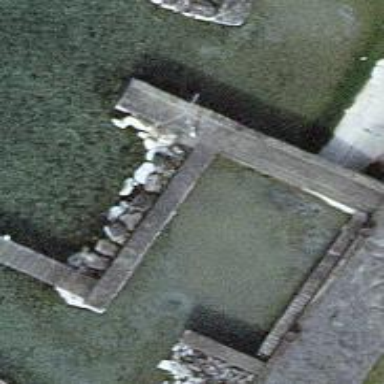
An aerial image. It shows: Breakwater structure.